Field crop: maize
Growth stage: 2
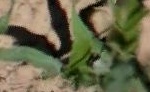
Species: maize